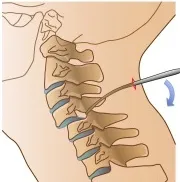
D) Radiograph after reduction showing 18 -kyphosis and a dilated interspinous space at C4-C5.
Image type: radiology (x_ray)